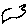
Label: bird